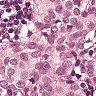
Metastatic tissue present: yes